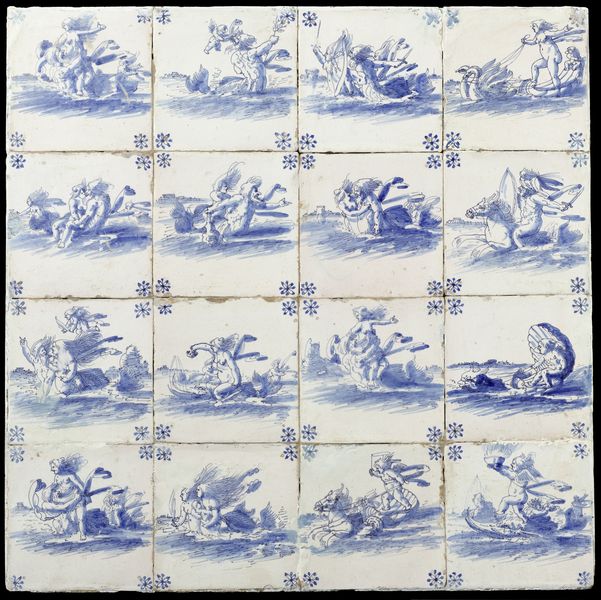
Titel: Veld van zestien tegels met zeewezens
Standort: Amsterdam
Institution: Rijksmuseum
Schlagwörter: blau, weiß, menschen, blumen, pferd, keramik, foto, fugen, fliesen, kacheln, szenen, waser, delft, unterschiedlich